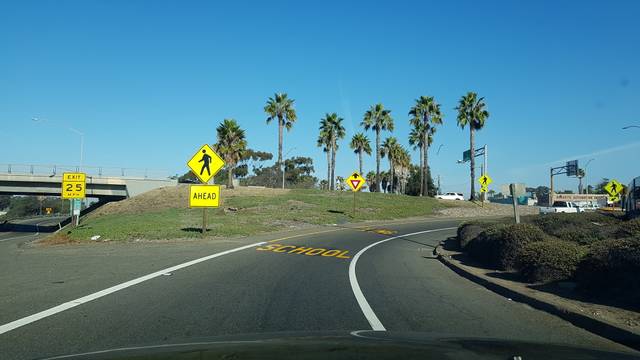
Region: United States
Coordinates: 33.2, -117.371